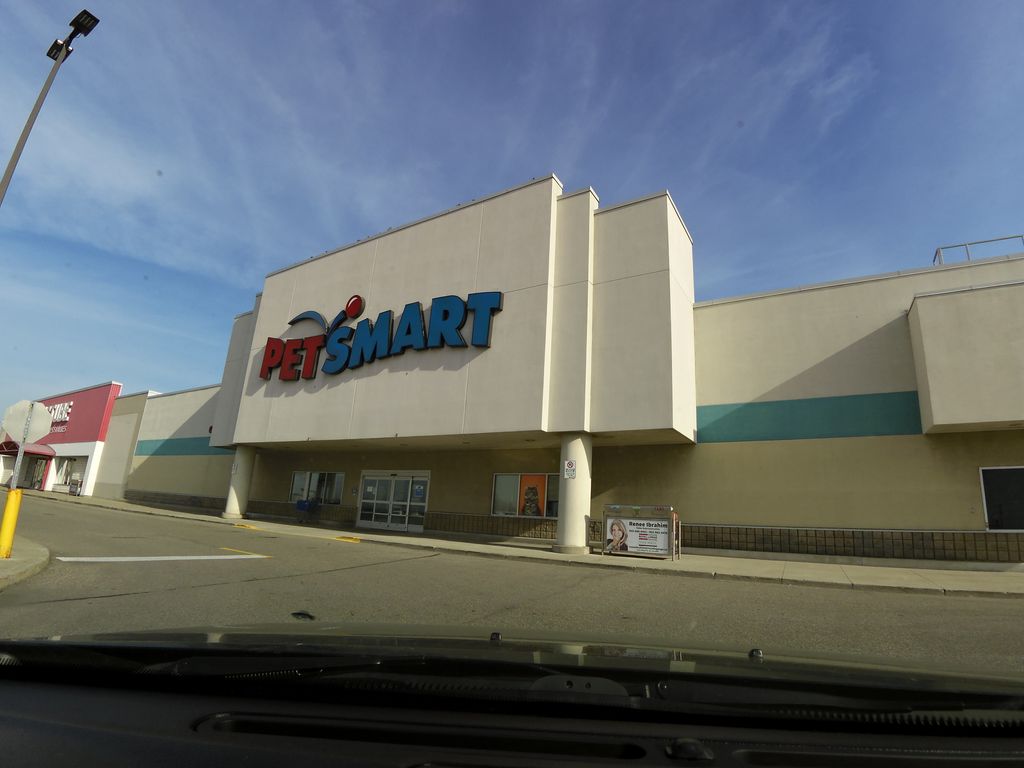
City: hamilton